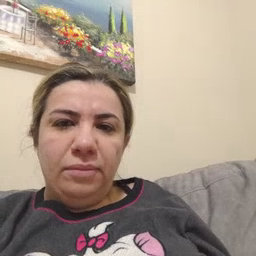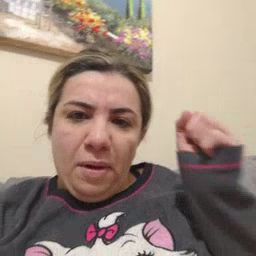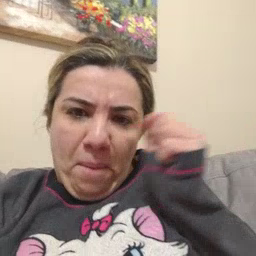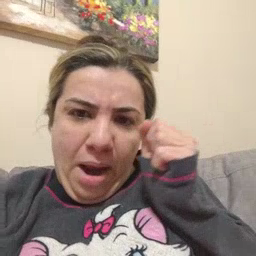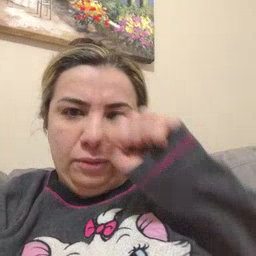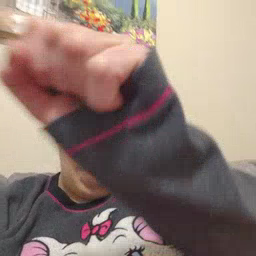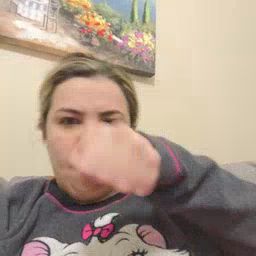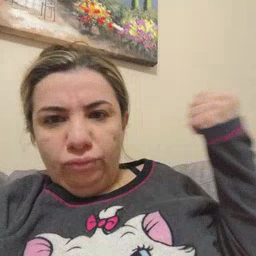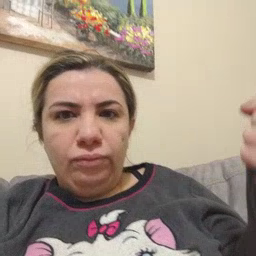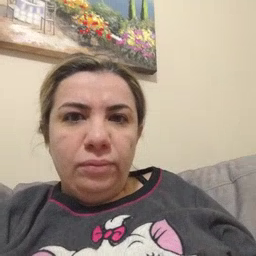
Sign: refrigerator